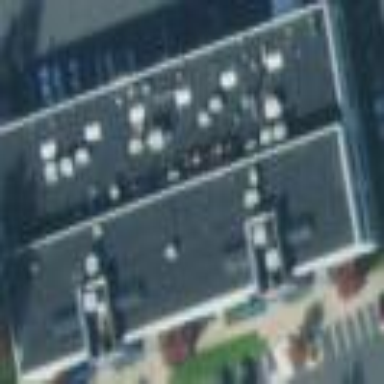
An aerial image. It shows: Commercial building.